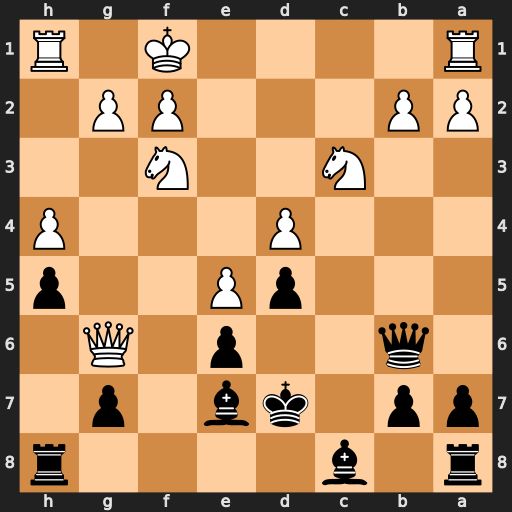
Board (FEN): r1b4r/pp1kb1p1/1q2p1Q1/3pP2p/3P3P/2N2N2/PP3PP1/R4K1R
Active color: b
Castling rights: -
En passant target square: -
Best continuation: Qxb2 Re1 Qxc3